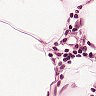
Metastatic tissue present: no